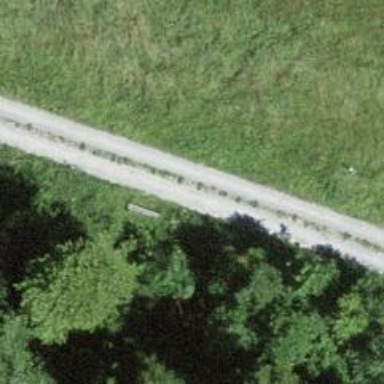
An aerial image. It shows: Bench.